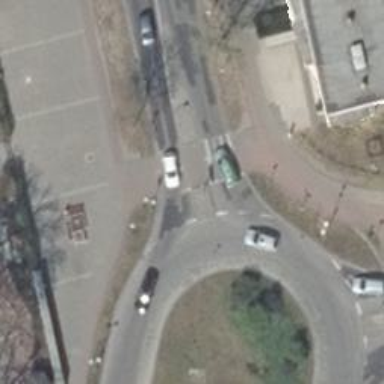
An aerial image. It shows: Asphalt path for both cycling and walking.